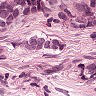
Metastatic tissue present: yes